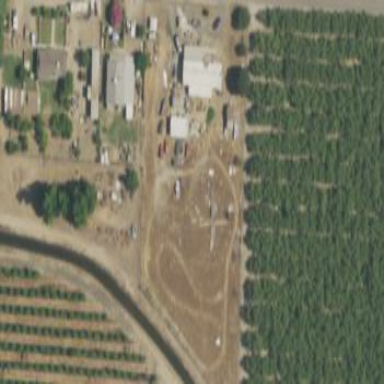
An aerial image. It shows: Orchard.